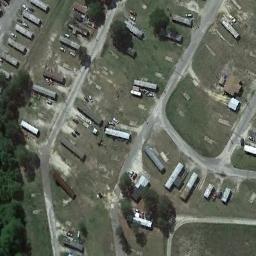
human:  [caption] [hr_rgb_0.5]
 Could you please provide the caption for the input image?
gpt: There are three rows of mobile homes .

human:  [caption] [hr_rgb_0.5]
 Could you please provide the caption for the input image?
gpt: The mobile home park is on the grass next to the road .

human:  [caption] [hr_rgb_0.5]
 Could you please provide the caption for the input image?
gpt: Lots of buildings are in the mobile home park .

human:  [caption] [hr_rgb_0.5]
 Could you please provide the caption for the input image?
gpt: The sparse mobile home park has some mobile homes and trees on the grass and some roads go through the mobile home park .

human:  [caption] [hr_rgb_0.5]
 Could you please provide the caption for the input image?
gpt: There are some buildings on green lawns on the mobile home park .